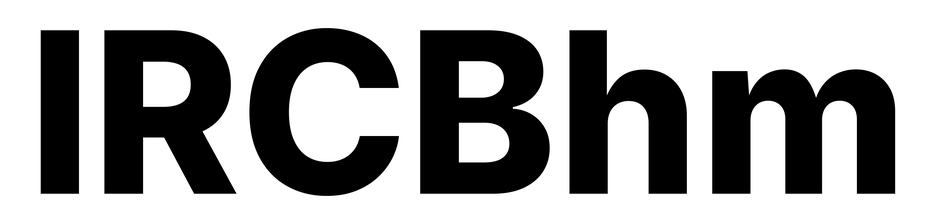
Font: Inter_ExtraBold